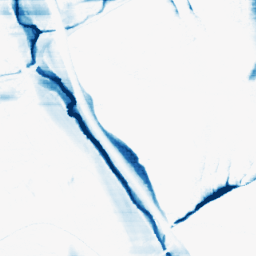
Category: morphological
Decomposition family: morphological_rect
Decomposition parameters: operation: closing
width: 50
height: 3
Upsampling method: sinc_blackman
Upsampling parameters: scale: 2
kernel_size: 4
Upsampling scale: 2